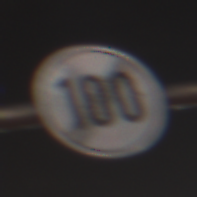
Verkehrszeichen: EndeGeschwindigkeit100
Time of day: Night
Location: Outdoor (Urban)
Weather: PartlyCloudy
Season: NotSpecified
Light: Artificial